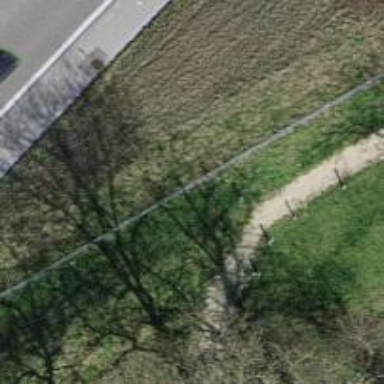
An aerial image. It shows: Road with steps.